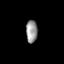
Tissue: prostate
Cell type: Myeloid cells
Senescence score: 0.7664
Nuclear area (px): 250
Mean DAPI intensity: 153.272